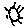
Label: sun